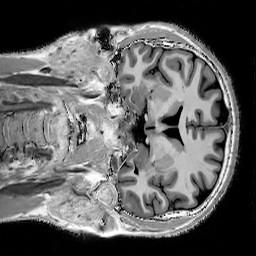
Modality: T1w
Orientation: coronal
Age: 45
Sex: male
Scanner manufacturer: siemens
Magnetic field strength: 3 T
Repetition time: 5 s
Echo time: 0.00298 s